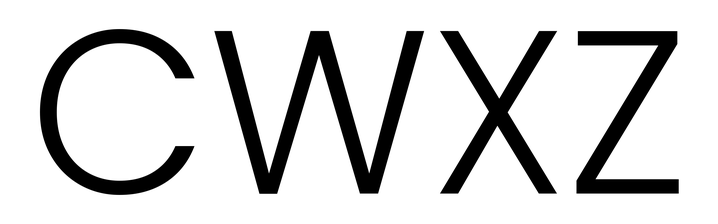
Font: Poppins-Light